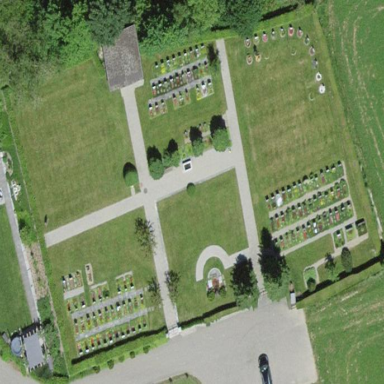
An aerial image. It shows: Cemetery.